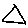
Label: triangle